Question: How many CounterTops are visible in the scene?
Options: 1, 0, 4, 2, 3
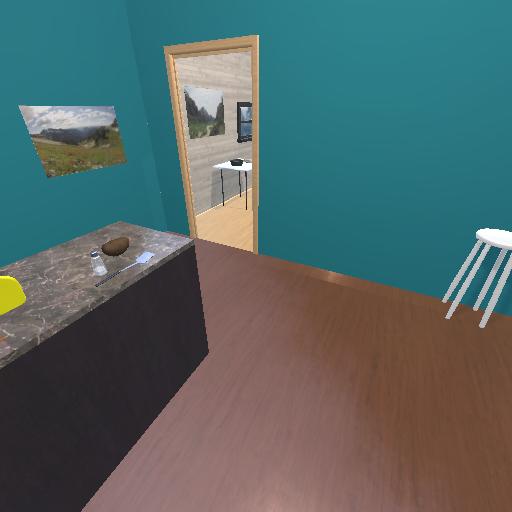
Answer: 1